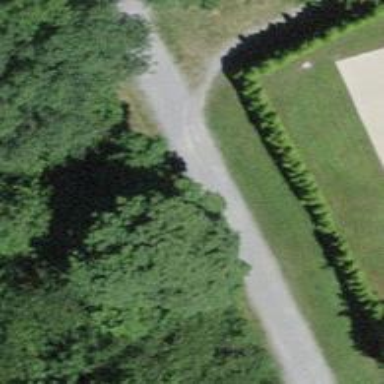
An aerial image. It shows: Footway with surface of fine gravel.